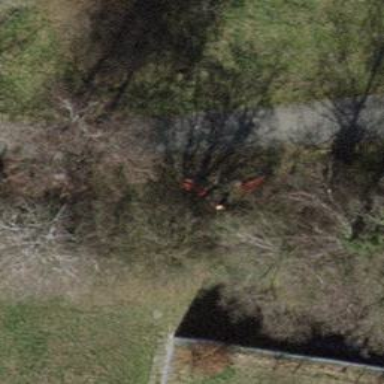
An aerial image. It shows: Bench.